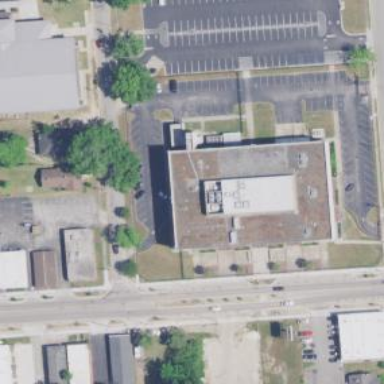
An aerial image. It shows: Public building.